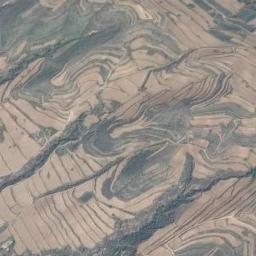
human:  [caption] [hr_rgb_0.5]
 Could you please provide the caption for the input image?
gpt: There are many green plants on the terrace .

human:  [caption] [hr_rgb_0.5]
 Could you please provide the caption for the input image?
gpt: A large layer of brown and green mixed terraces .

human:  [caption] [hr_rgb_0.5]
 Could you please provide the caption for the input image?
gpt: Half of the terraces are full of crops, and the other half are empty .

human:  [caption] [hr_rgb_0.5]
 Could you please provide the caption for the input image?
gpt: The bare and green terrace is next to some trees .

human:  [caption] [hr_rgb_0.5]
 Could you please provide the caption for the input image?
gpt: There are many yellow terraces and green ones .